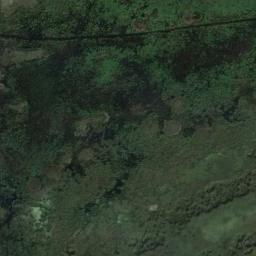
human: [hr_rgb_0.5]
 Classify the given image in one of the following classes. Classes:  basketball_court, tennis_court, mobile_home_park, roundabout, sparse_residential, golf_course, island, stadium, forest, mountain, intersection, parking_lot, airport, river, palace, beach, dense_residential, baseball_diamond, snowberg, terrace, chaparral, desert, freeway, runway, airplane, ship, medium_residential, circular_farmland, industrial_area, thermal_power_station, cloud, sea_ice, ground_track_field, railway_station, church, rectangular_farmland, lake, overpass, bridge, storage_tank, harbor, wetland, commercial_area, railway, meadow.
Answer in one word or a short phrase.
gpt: wetland